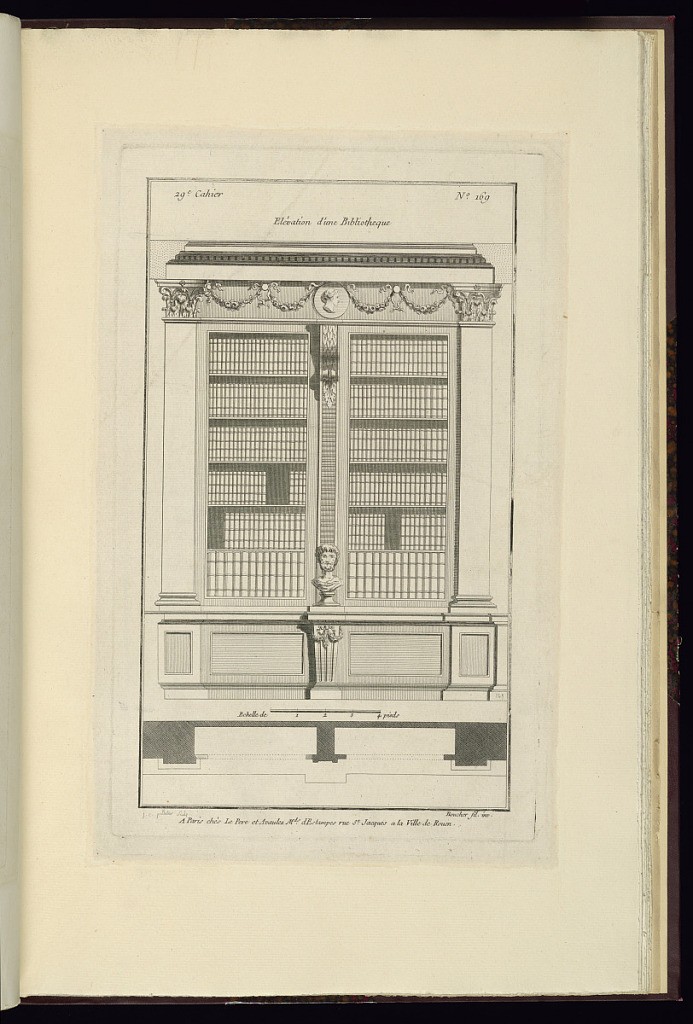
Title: Elévation d'une Bibliotheque
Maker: Juste-François Boucher, French, 1736 – 1782
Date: ca. 1775
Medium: Engraving on off white laid paper
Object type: Print
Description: Design for a tall bookcase with a bracket in front supporting an antique bust. The top of the bookcase is decorated with a portrait medallion, rose garland and ribbons, and Corinthian capitals. The plate is signed.